Field crop: maize
Growth stage: 2
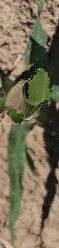
Species: maize